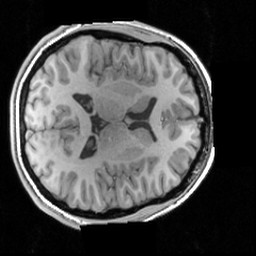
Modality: T1w
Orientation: axial
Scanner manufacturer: siemens
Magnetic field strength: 3 T
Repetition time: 1.63 s
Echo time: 0.00311 s